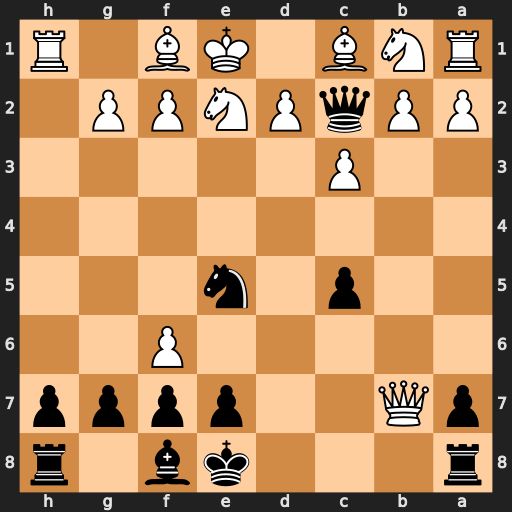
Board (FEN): r3kb1r/pQ2pppp/5P2/2p1n3/8/2P5/PPqPNPP1/RNB1KB1R
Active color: b
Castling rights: KQkq
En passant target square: -
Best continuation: Nd3#